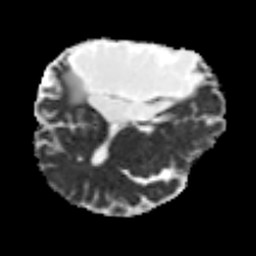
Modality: MD
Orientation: axial
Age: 52
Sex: male
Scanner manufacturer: siemens
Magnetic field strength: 3 T
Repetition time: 7.3 s
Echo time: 0.087 s